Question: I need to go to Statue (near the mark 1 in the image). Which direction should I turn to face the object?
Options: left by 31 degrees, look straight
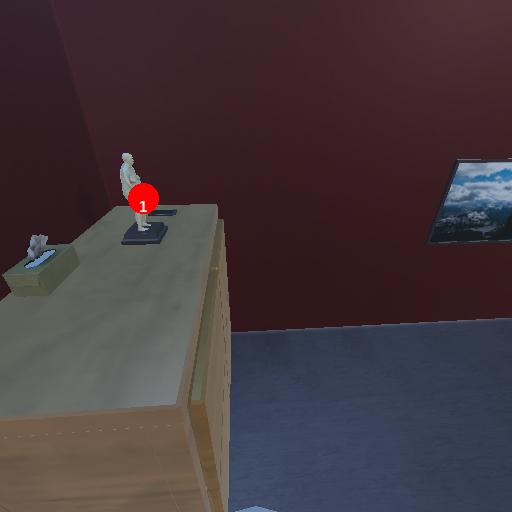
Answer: left by 31 degrees